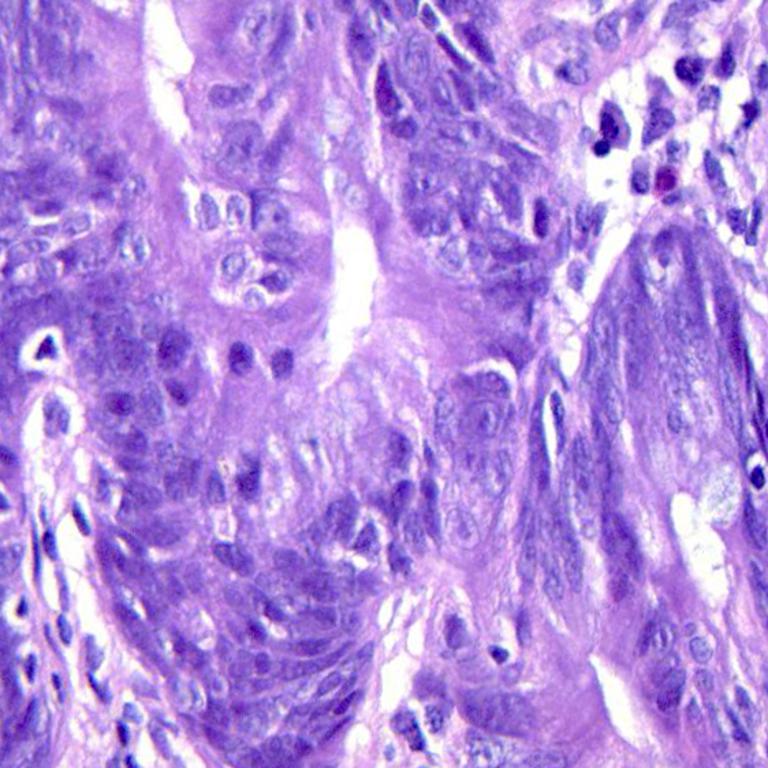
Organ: colon
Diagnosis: adenocarcinomas